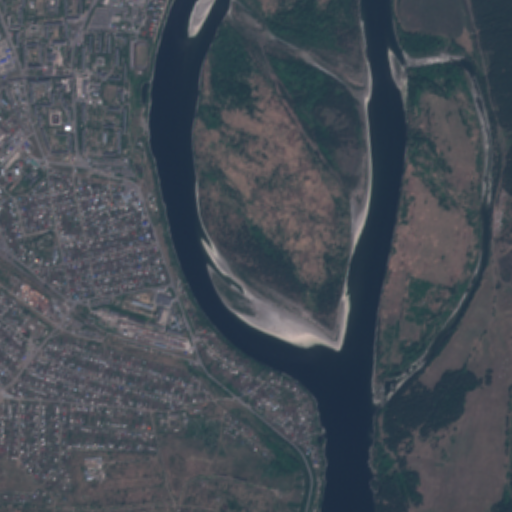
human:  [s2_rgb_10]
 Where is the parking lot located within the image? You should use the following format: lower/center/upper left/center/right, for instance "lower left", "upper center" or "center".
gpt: The parking lot is located in the upper left of the image.
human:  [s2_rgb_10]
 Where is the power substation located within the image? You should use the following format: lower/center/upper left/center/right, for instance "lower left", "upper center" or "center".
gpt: The power substation is located in the upper left of the image.
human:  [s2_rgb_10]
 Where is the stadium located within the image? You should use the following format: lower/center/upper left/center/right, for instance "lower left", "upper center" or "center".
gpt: The stadium is located in the upper left of the image.
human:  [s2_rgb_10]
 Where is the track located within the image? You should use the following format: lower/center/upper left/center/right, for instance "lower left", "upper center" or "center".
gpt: The track is located in the upper left of the image.
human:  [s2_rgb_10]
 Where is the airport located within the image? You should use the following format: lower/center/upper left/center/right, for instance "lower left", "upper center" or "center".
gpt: There is no airport in the image.